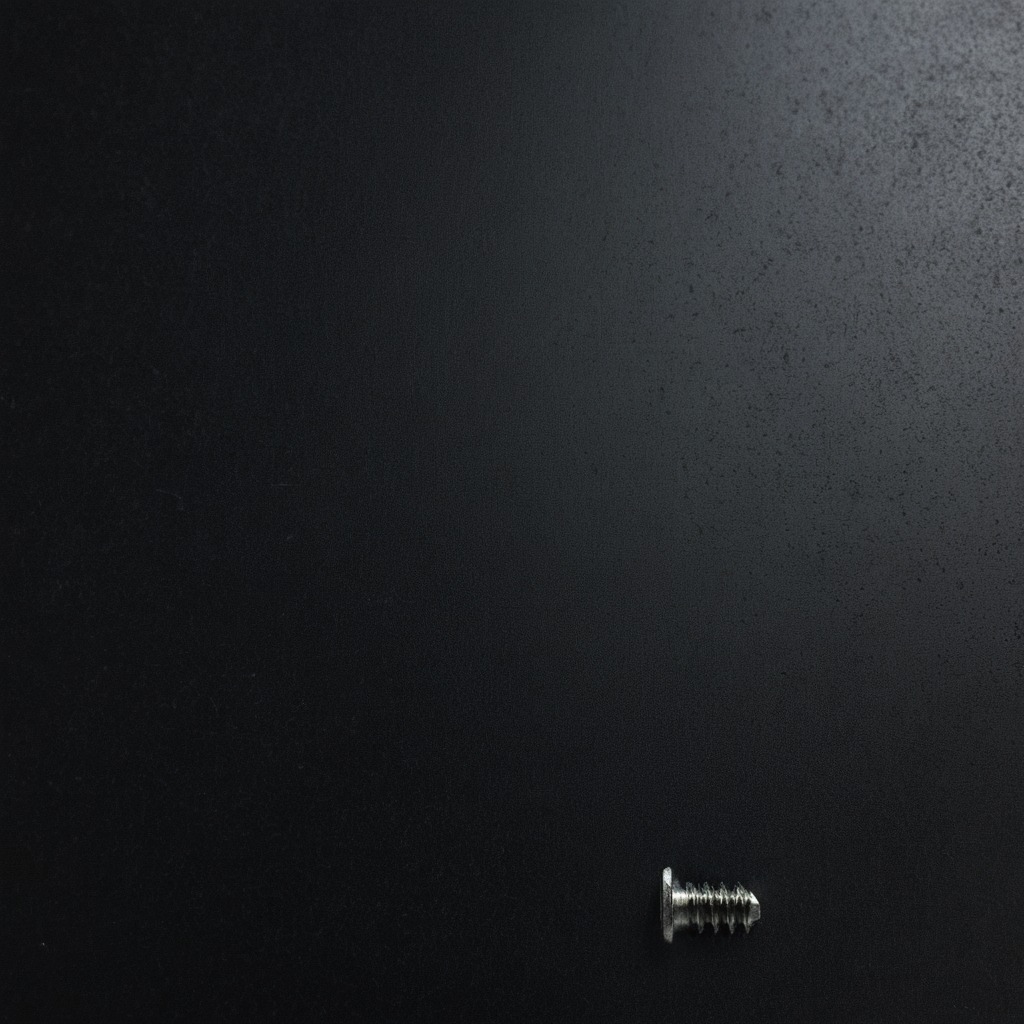
A metal screw is lying on the granite tabletop.